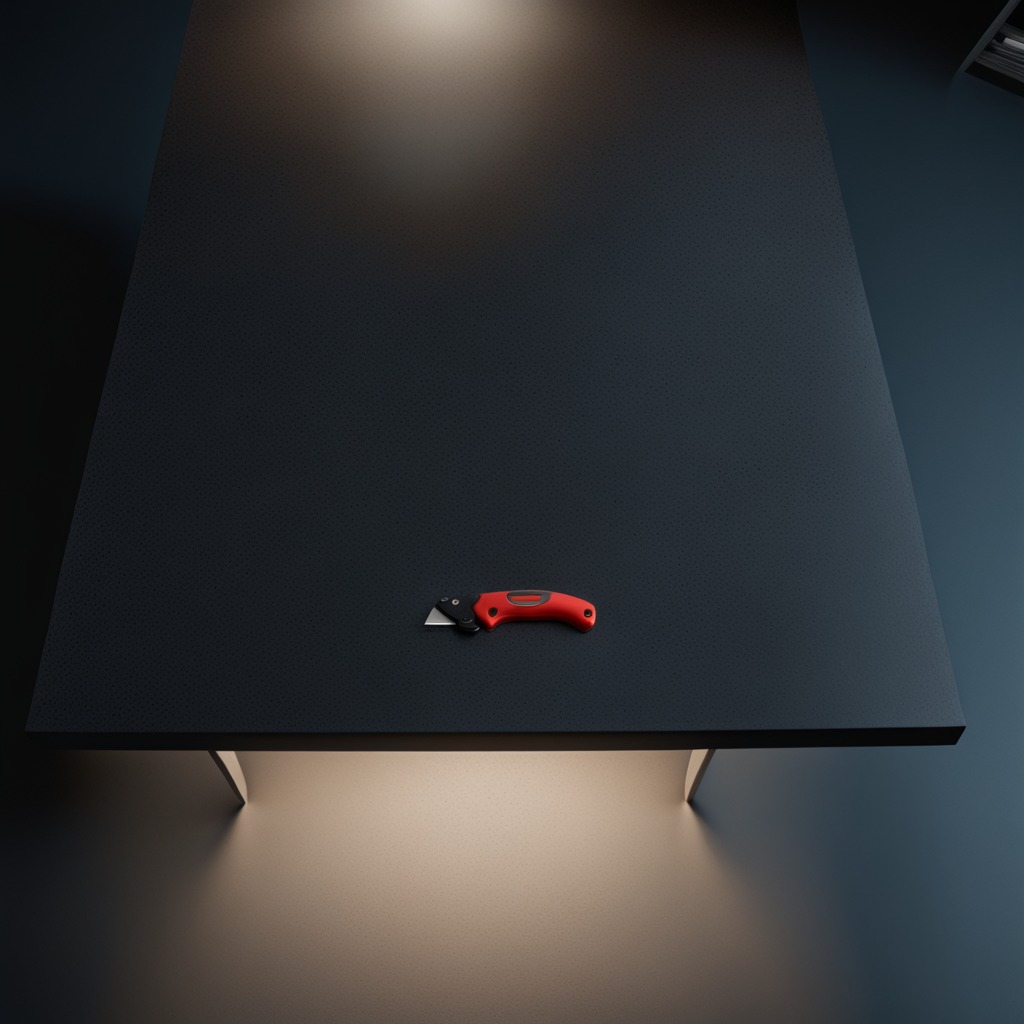
A utility knife is lying on the clean granite table inside a workshop at night.